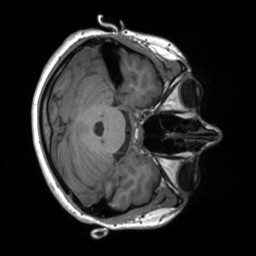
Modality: T1w
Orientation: axial
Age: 20
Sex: female
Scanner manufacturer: siemens
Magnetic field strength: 3 T
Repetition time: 1.8 s
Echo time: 0.00241 s